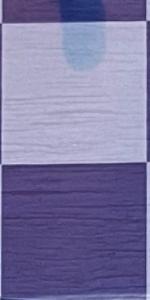
Label: Empty